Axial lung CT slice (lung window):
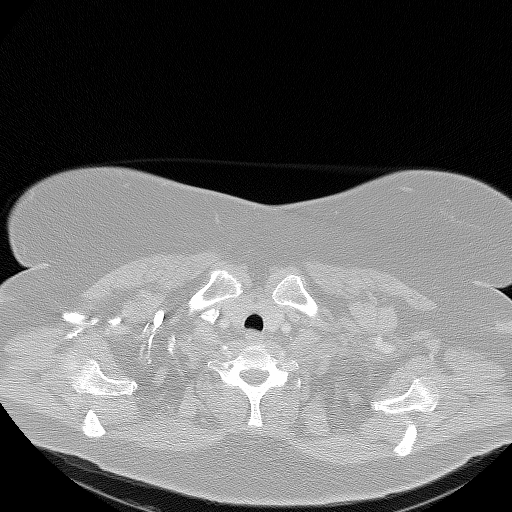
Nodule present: no